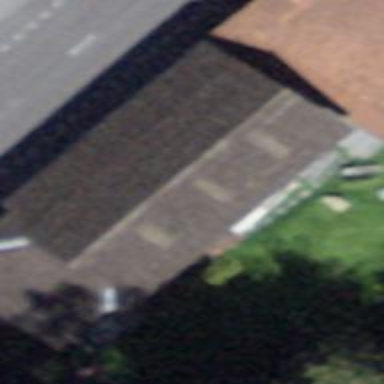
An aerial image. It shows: Barn.